Question: I am new with github and am trying to merge my master and gh-pages branches.
While trying to merge, I had a conflict. Now I get the following message

How do I fix it?
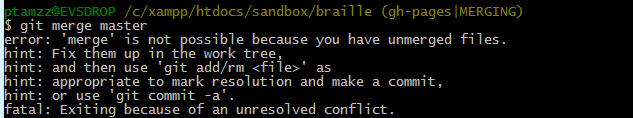
Answer: Take a look at your current status:
'''
git status
'''
You'll probably see some files which are staged for commit and some which have local changes. The staged ones are those which merged without problem. The ones with local changes have merge conflicts. Open up each of those files, and you'll see something like this somewhere inside:
'''
<<<<< master
// some code that was in master
=====
// some code that was in gh-pages
>>>>> gh-pages
'''
(I think it's something like that anyway)
Edit each of them so they are how you want them to be (ie: fix the conflicts). Then do as it says:
'''
git add the/file/i/fixed.txt
git commit
'''